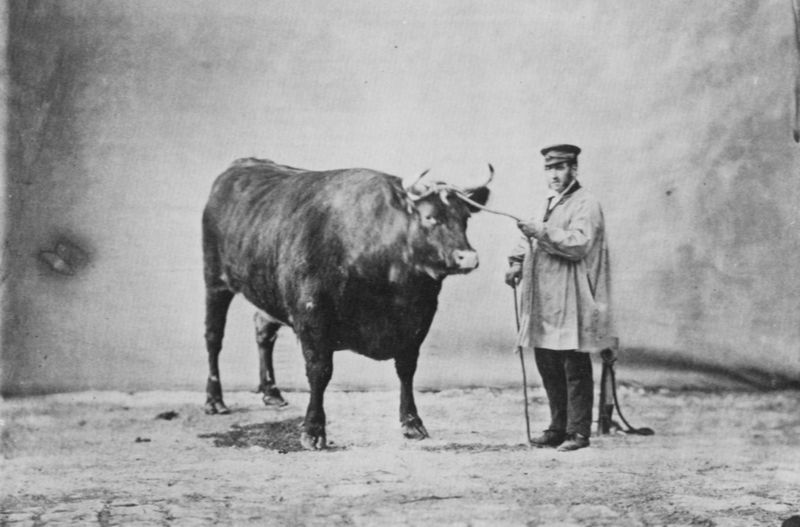
Titel: Illustration zu einem Buch über Rinderzucht
Künstler: Adrien Tournachon
Schlagwörter: dunkel, kopf, mann, umhang, weiß, braun, grau, hut, licht, schwarz, tier, alt, bart, hose, jacke, kappe, mütze, wand, band, halten, präsentation, stehen, vollbart, bild, portrait, ebene, vieh, gewand, mantel, schnur, strick, frontal, stock, fell, huf, hufe, zügel, ruhig, schuhe, stab, leine, kuh, monochrom, rind, markt, querformat, tau, festhalten, glänzend, kordel, bauer, foto, fotografie, photographie, muskulös, verkauf, seil, schwarz-weiss, gefangen, pflastersteine, backenbart, kittel, posieren, hufen, kotletten, fleck, photo, flecken, schnauze, stirm, gefährlich, maul, gebunden, hörner, schirmmütze, bock, bulle, ochse, stier, hirte, aufnahme, führen, fladen, wärter, landwirt, statisch, rindvieh, dunekl, verblichen, zucht, züchter, kuhhaut, analog, 1900, zuchtbulle, domestikation, b/w, bauewr